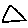
Label: triangle